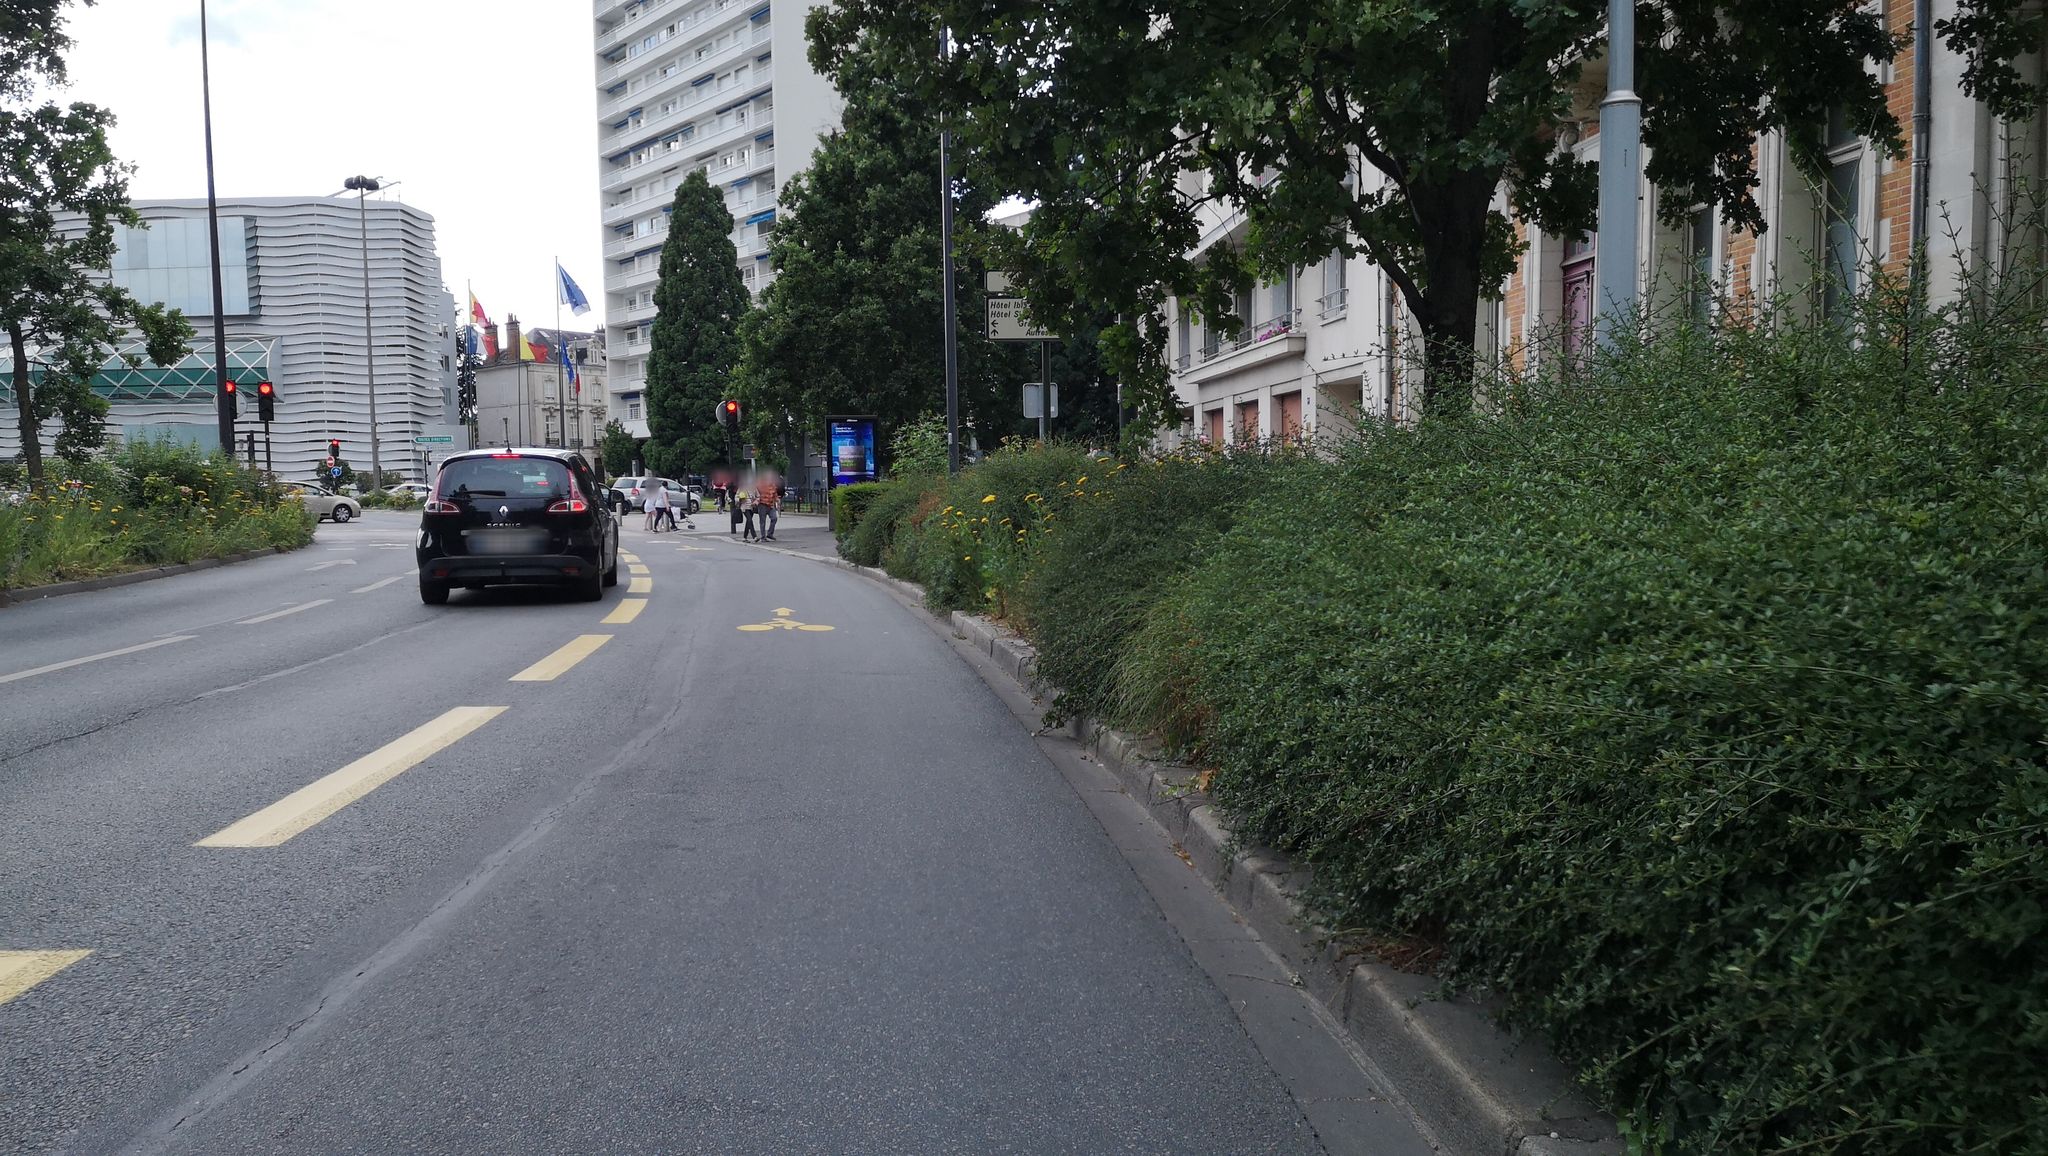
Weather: clear
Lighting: day
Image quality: good
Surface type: cycling surface
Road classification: primary
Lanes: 2
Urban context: urban centre
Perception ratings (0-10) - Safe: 8.99, Lively: 8.34, Beautiful: 9.58, Boring: 2, Depressing: 4.77, Wealthy: 7.44